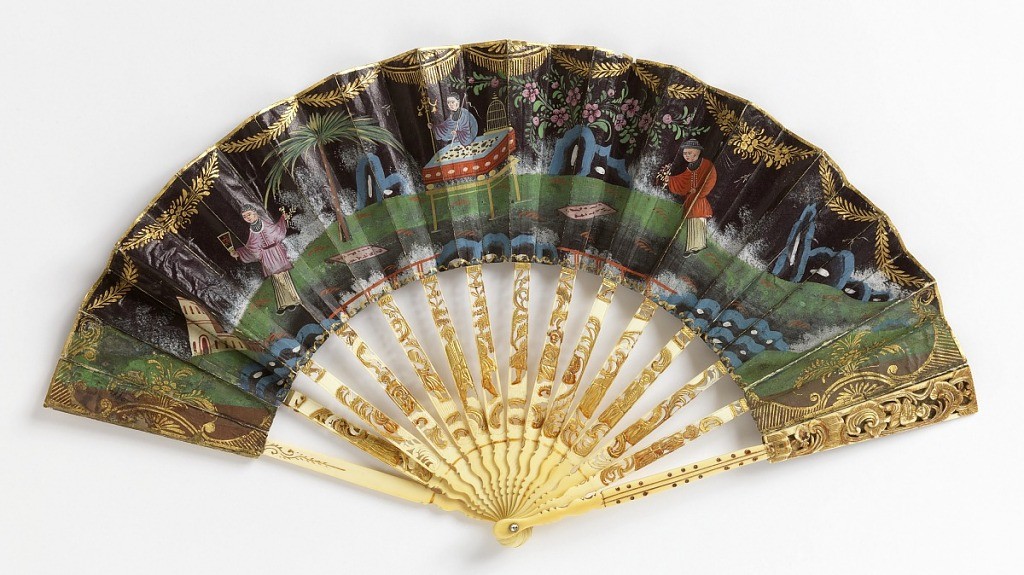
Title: Pleated fan
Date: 1760–80
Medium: Glazed paper leaf painted with gouache, carved, incised, pierced and painted ivory sticks, glass stone at the rivet
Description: Pleated fan. Black glazed paper leaf painted with gouache. Obverse: a Chinoiserie scene of figures in a garden; gilded swags. Reverse: black ground with 3 flower sprays. Sticks of carved, incised, pierced and painted ivory showing figures and scrolls. Glass stone at the rivet.